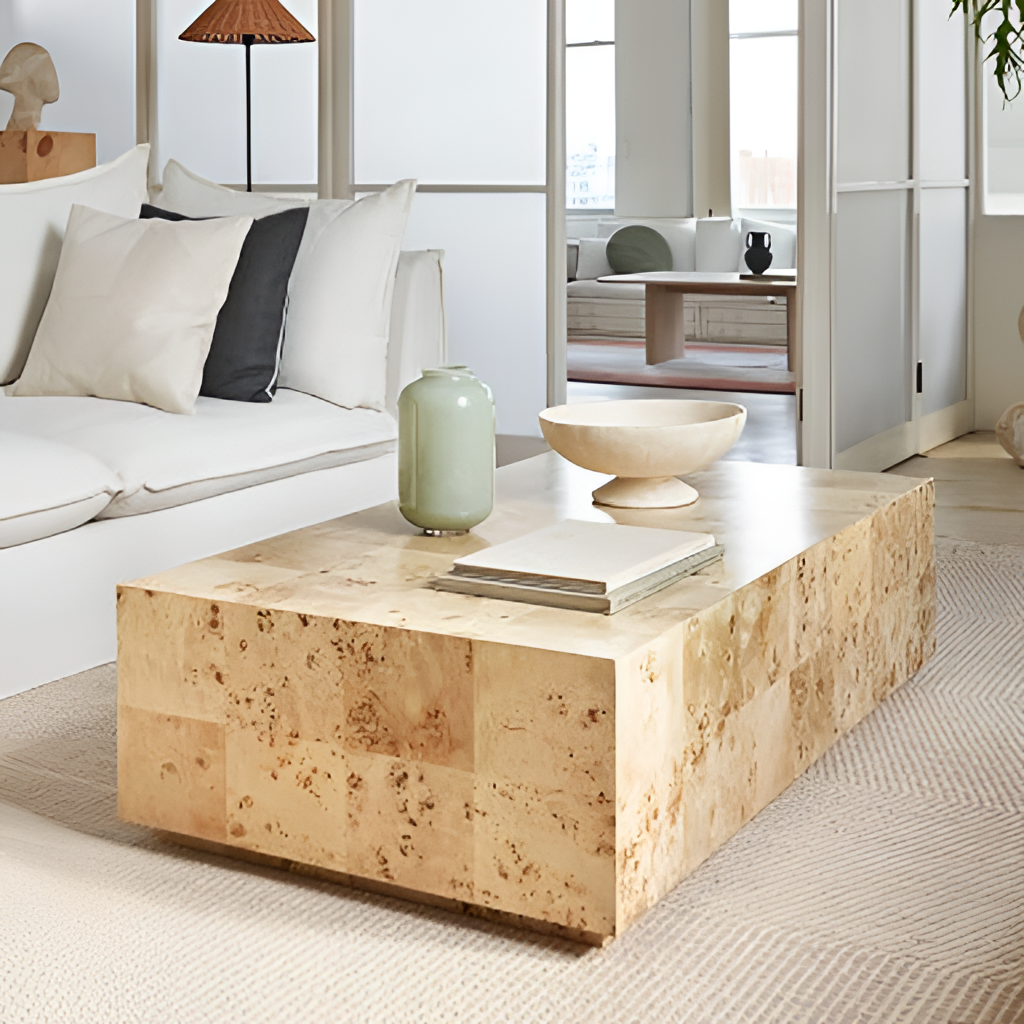
living room, wood coffee table, white glass wallpaper, with frosted pattern, minimalist, fabric flooring, with woven pattern